Question: I have a select2 plugin with ajax: <URL>
'''
$("#UserCliente").select2({
placeholder: "Select a State",
minimumInputLength: 3,
ajax: { // instead of writing the function to execute the request we use Select2's convenient helper
url: "../clients/listaclients/",
dataType: 'json',
data: function (term) {
return {
select: term, // search term
};
},
results: function (data) { // parse the results into the format expected by Select2.
// since we are using custom formatting functions we do not need to alter remote JSON data
return {results: data};
}
}
});
'''
The ajax param sent:

I need to get the 'select' value (ass). I'm trying this without sucess:
'''
$this->request['select']
'''
How can I receive this value?
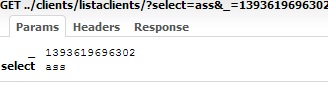
Answer: The Cake way: '$this->request->query['select']'
The Cake 2.4+ way> '$this->request->query('select')'
Native PHP: '$_GET['select']'
Might be a good idea to get the <URL> plugin. Helps you see all kinds of stuff, including request values and gives you an idea how to access them.